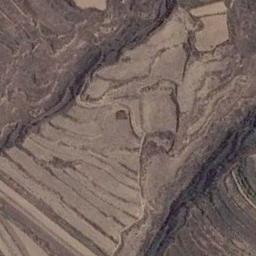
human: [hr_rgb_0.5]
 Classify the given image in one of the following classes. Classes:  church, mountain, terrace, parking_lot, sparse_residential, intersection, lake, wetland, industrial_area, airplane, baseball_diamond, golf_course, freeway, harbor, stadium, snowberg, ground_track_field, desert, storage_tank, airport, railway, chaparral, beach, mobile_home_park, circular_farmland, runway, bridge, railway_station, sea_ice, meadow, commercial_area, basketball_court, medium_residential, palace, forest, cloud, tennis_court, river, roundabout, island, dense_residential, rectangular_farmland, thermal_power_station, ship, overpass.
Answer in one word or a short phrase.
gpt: terrace